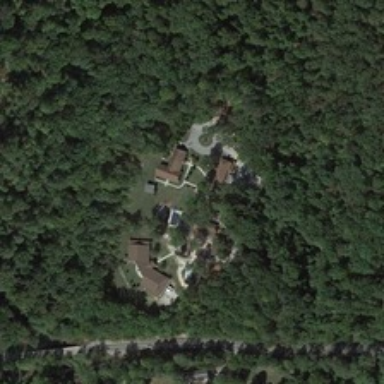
Several buildings are surrounded by many green trees near a road .